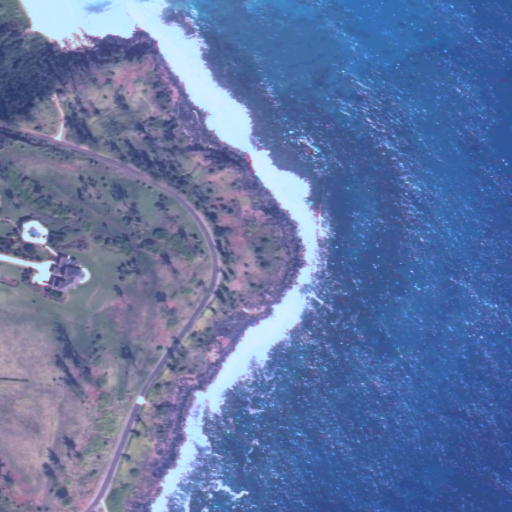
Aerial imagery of cape in Hawaii named Paliku Point containing only unknown